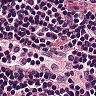
Metastatic tissue present: no